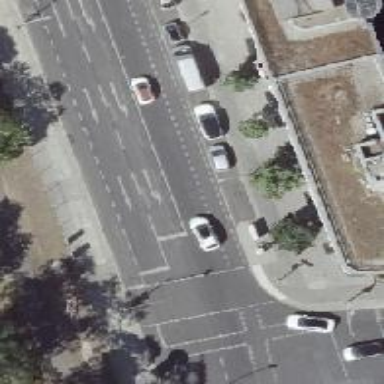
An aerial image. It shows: Road with traffic signals.